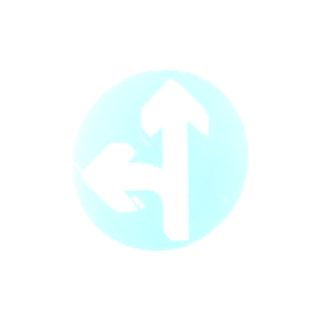
Verkehrszeichen: VorgeschriebeneFahrtrichtungGeradeausOderLinks
Umgebung: Outdoor, Urban
Tageszeit: Night
Wetter: Overcast
Licht: Artificial
Jahreszeit: Winter
Kontrast: MediumContrast